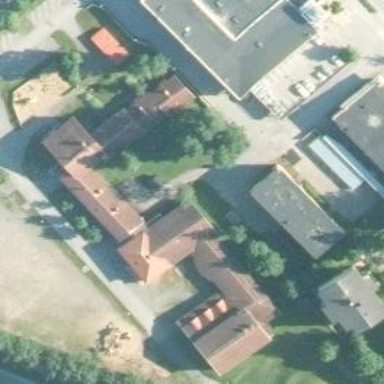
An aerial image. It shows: School building.